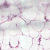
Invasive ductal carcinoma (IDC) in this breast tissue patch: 0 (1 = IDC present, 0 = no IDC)